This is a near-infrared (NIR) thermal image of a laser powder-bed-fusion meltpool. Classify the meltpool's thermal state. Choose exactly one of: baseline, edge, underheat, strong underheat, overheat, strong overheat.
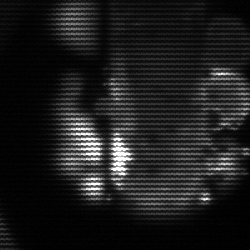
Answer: strong underheat